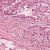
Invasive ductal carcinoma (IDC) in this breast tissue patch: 1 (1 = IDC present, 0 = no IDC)